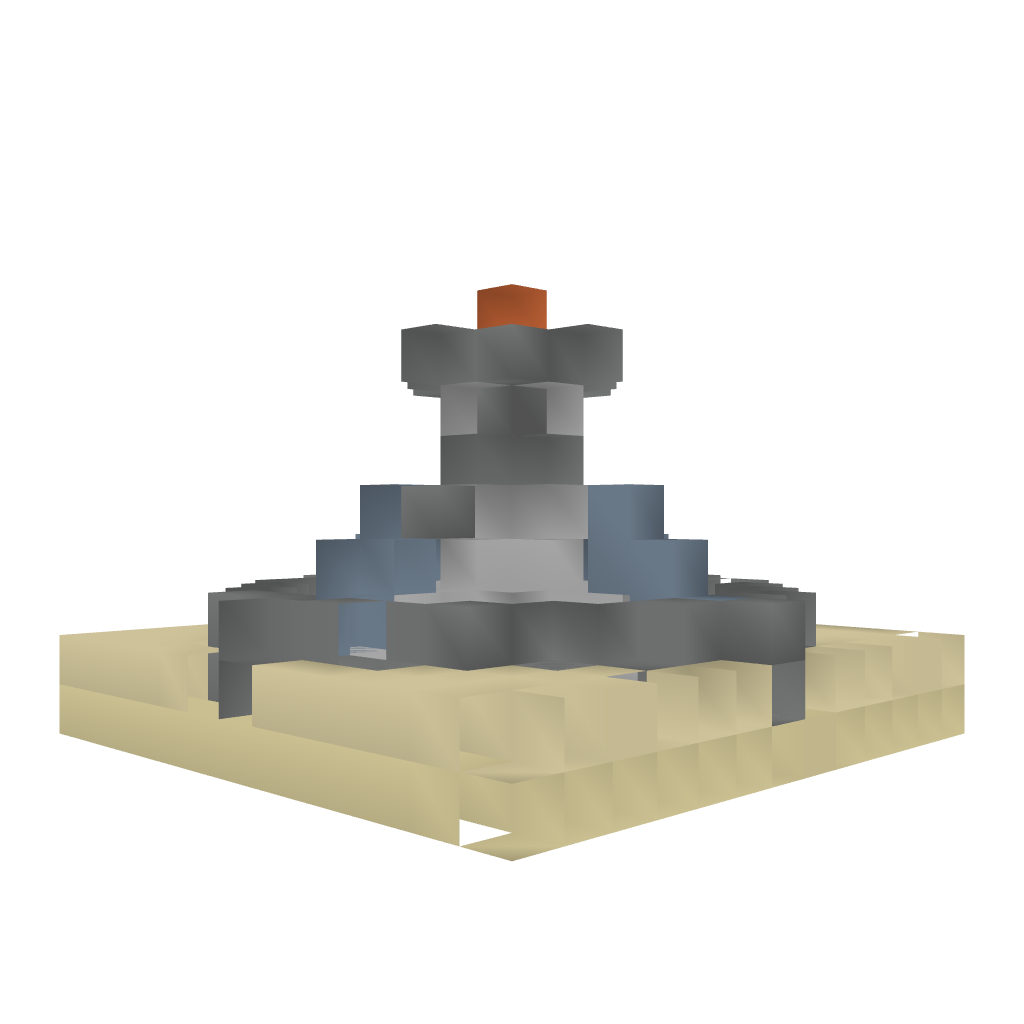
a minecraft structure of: Cactus Fountain